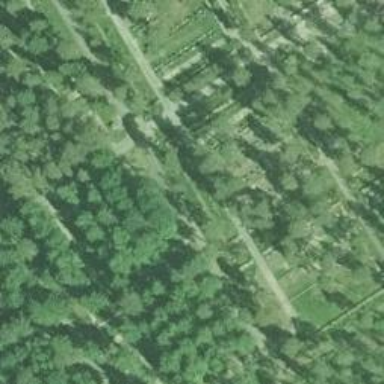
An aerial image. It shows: Sector in the cemetery.